Interaction volume radius: 5 \u00c5
Interaction volume height: 35 \u00c5
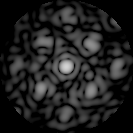
Disorder parameter: 0.5011